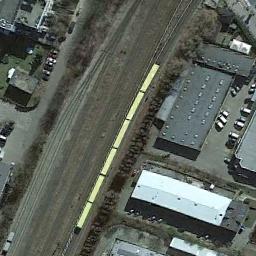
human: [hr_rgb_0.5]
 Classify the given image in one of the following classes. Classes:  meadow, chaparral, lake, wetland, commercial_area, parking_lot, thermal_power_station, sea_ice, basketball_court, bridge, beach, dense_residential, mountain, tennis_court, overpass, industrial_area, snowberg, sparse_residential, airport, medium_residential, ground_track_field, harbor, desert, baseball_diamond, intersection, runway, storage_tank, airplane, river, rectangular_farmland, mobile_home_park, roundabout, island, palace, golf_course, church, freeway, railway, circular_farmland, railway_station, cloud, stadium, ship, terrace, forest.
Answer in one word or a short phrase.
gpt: railway